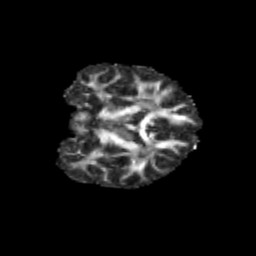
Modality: FA
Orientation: coronal
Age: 14
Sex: female
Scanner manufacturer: siemens
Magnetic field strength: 3 T
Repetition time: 3.8 s
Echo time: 0.07 s